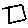
Label: square